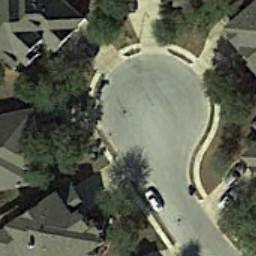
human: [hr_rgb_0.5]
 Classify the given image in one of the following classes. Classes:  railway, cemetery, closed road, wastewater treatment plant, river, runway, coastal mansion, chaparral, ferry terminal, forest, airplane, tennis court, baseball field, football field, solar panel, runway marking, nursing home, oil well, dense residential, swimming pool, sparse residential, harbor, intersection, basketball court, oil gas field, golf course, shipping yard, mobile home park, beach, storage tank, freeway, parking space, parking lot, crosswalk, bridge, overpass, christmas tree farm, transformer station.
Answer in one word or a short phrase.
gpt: closed road